Question: I want to upload an image to file but there is an exception as
Here is my simple code:
'''
if (fuImage.HasFile)
{
fuImage.SaveAs("../TempCharcoal/IMG_0153.JPG");
}
'''
I want to upload it in CharcoalForm.aspx to TempCharcoal folder. You can see that they are in the same root but I don't know what is wrong.

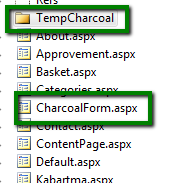
Answer: Use this instead:
'''
if (fuImage.HasFile)
{
fuImage.SaveAs(Server.MapPath(@"~/TempCharcoal/IMG_0153.JPG"));
}
'''
The file path that you have is a relative path (relative to whatever directory .. is). The <URL> method will return the physical file path that corresponds to that path.